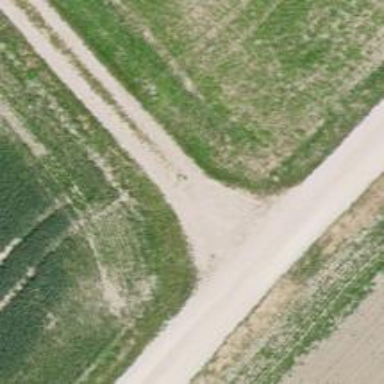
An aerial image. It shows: Gravel track with grade2 tracktype.